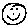
Label: smiley face